Question: Ihave installed Blend with VS 2012. While I am opening Blend I cannot select Language and Versions. There data is not available. How can I resolve the issue?

Thanks in advance
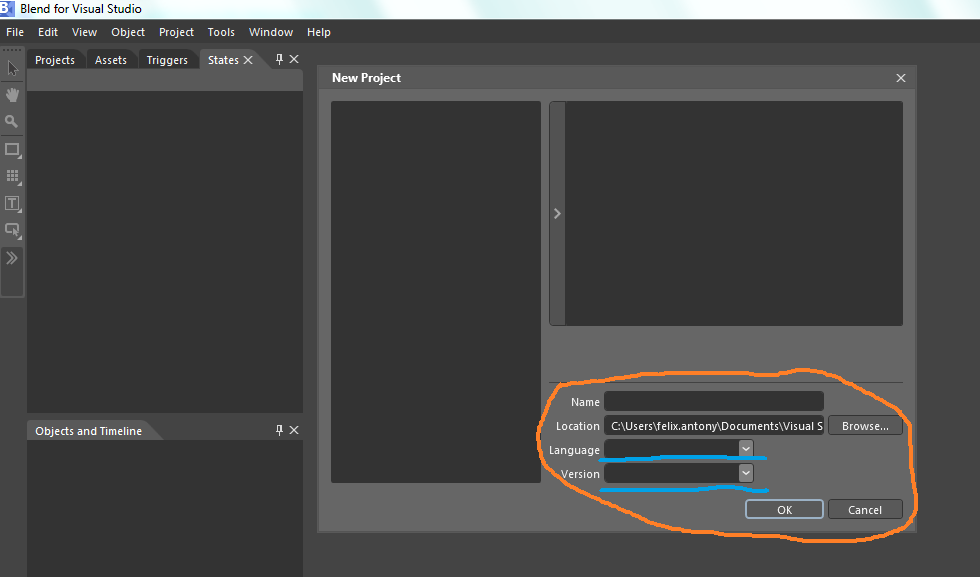
Answer: as of now only is used for developing <URL>.